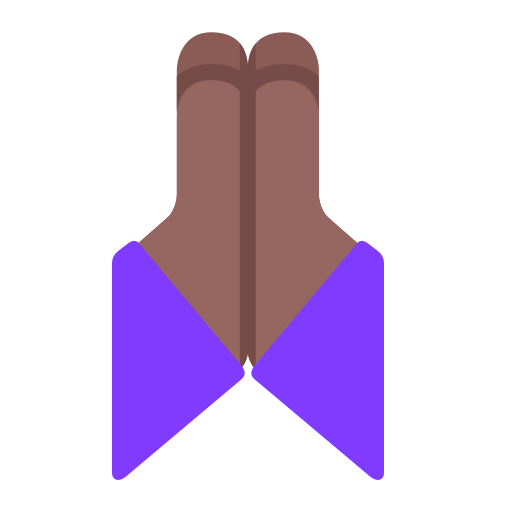
folded hands flat  dark